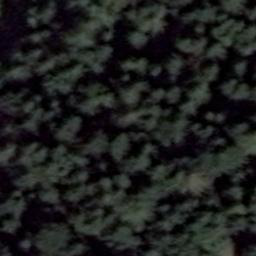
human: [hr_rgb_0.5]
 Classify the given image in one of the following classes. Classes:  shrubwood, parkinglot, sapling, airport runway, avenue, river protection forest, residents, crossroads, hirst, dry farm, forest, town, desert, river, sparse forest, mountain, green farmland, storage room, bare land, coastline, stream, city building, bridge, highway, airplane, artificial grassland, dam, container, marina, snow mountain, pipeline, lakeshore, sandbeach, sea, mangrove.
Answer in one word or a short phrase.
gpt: forest